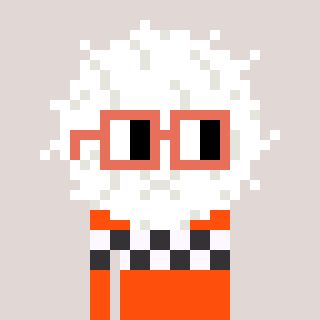
a pixel art character with square orange glasses, a cottonball-shaped head and a orange-colored body on a warm background